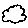
Label: cloud